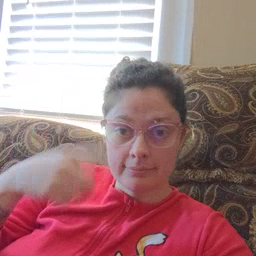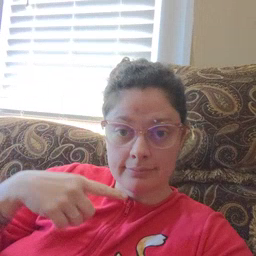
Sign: face